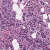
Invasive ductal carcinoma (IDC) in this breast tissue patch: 1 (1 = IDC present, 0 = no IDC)